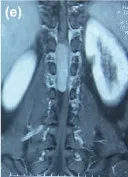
Spinal MRI examination revealed a circular mass in the spinal canal of T12-L2 with unclear boundaries. Speckled hyperintensity on T2-weighted images (T2WI).
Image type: radiology (mri)